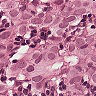
Metastatic tissue present: yes